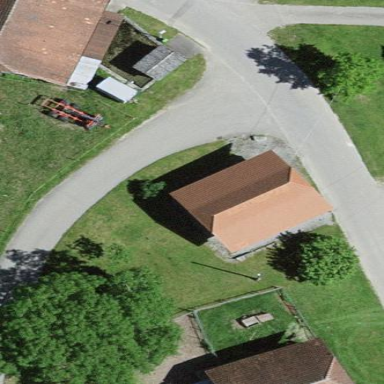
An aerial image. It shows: Barn.